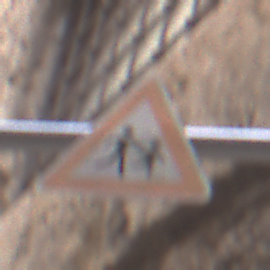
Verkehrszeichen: KinderLinks
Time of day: Midday
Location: Outdoor (Urban)
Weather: PartlyCloudy
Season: NotSpecified
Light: Natural